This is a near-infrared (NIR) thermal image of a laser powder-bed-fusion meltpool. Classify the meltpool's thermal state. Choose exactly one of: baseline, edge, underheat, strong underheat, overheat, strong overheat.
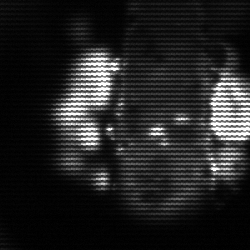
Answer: strong underheat